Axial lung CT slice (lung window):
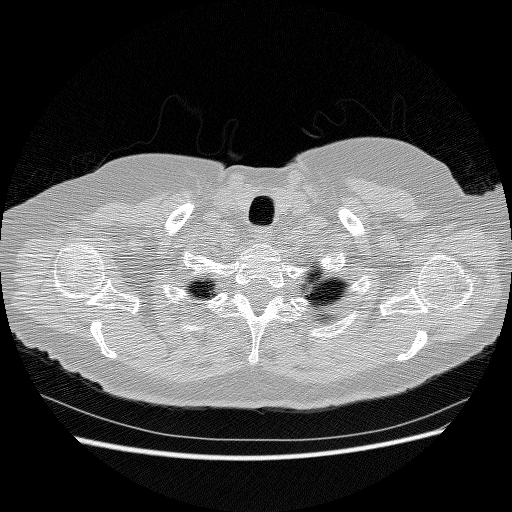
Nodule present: no